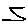
Label: zigzag